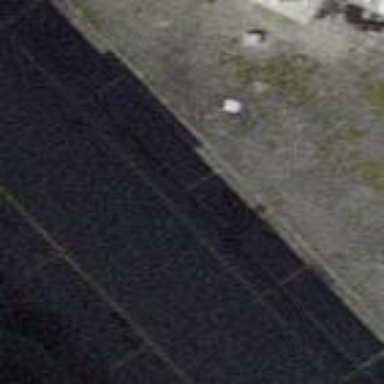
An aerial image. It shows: Parking lane designated for parking.